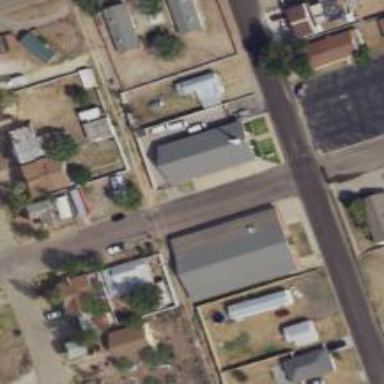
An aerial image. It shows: Alleyway designated as service road.